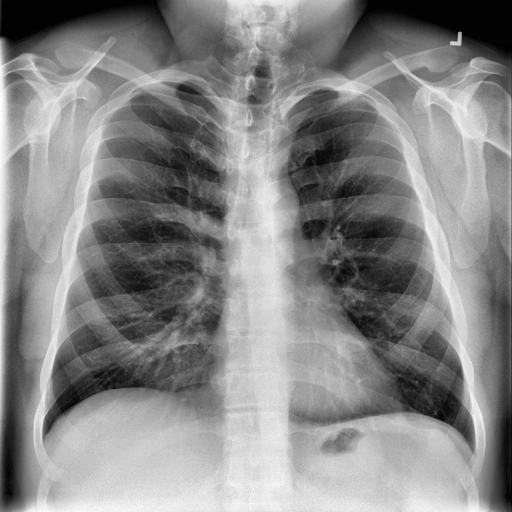
Finding: NORMAL